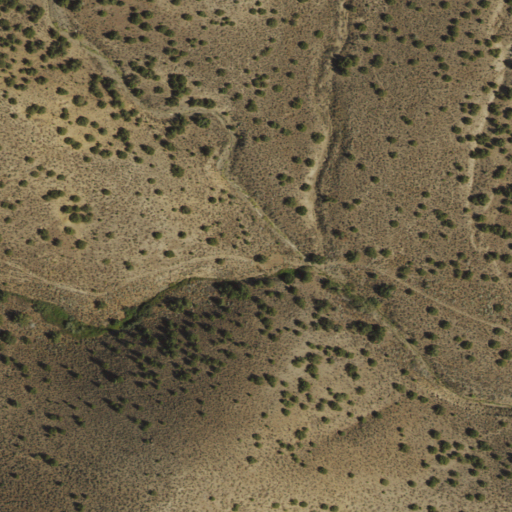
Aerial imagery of valley in Nevada named Water Canyon containing shrub and evergreen forest